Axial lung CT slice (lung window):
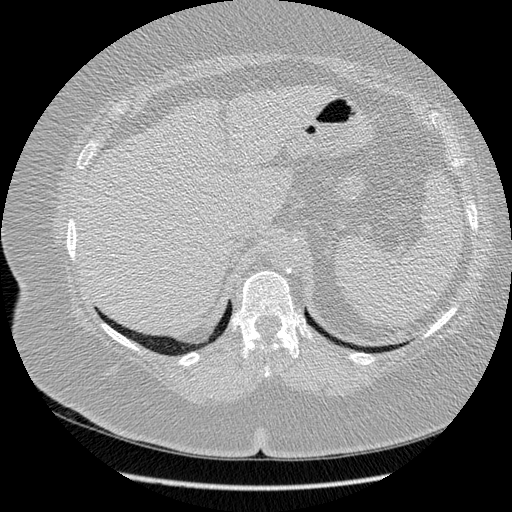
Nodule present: no